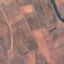
Land use / land cover: PermanentCrop